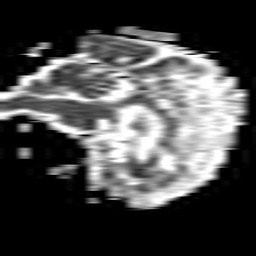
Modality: ADC
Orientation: sagittal
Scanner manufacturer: philips
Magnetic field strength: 1.5 T
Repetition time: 3.409 s
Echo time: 0.06922 s